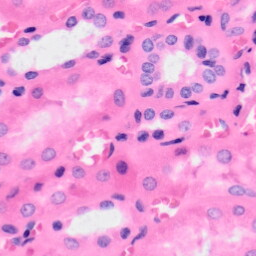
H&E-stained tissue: Kidney